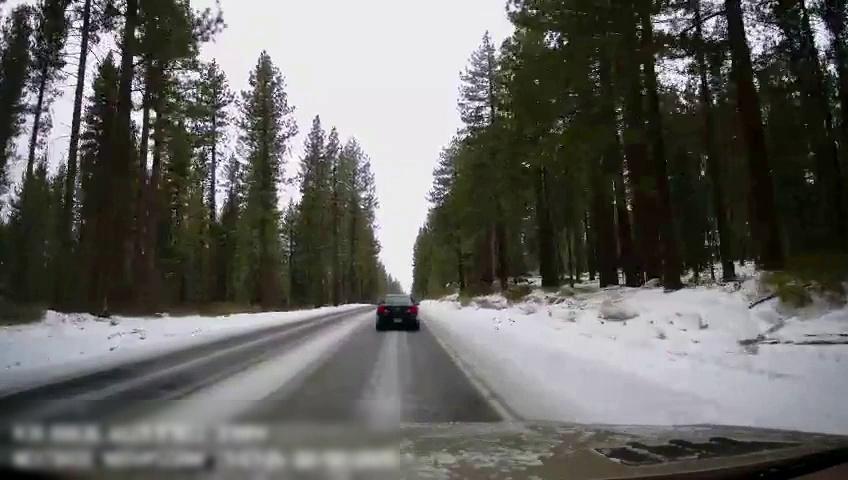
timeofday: Day
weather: Snowy
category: Drivable Space
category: Vehicles | Car
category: Lanes | Current Lane